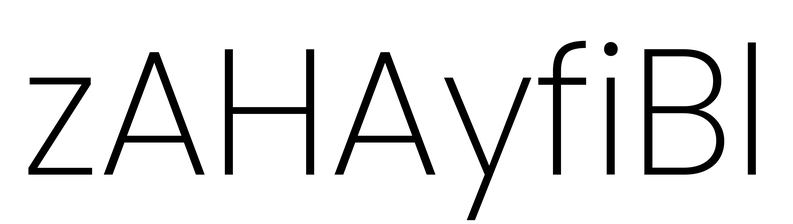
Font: Poppins-ExtraLight